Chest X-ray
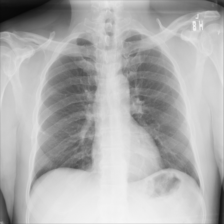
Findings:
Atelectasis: negative
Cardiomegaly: negative
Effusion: negative
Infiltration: negative
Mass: negative
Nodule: negative
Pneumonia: negative
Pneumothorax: negative
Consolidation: negative
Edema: negative
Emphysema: negative
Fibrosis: negative
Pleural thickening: negative
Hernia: negative